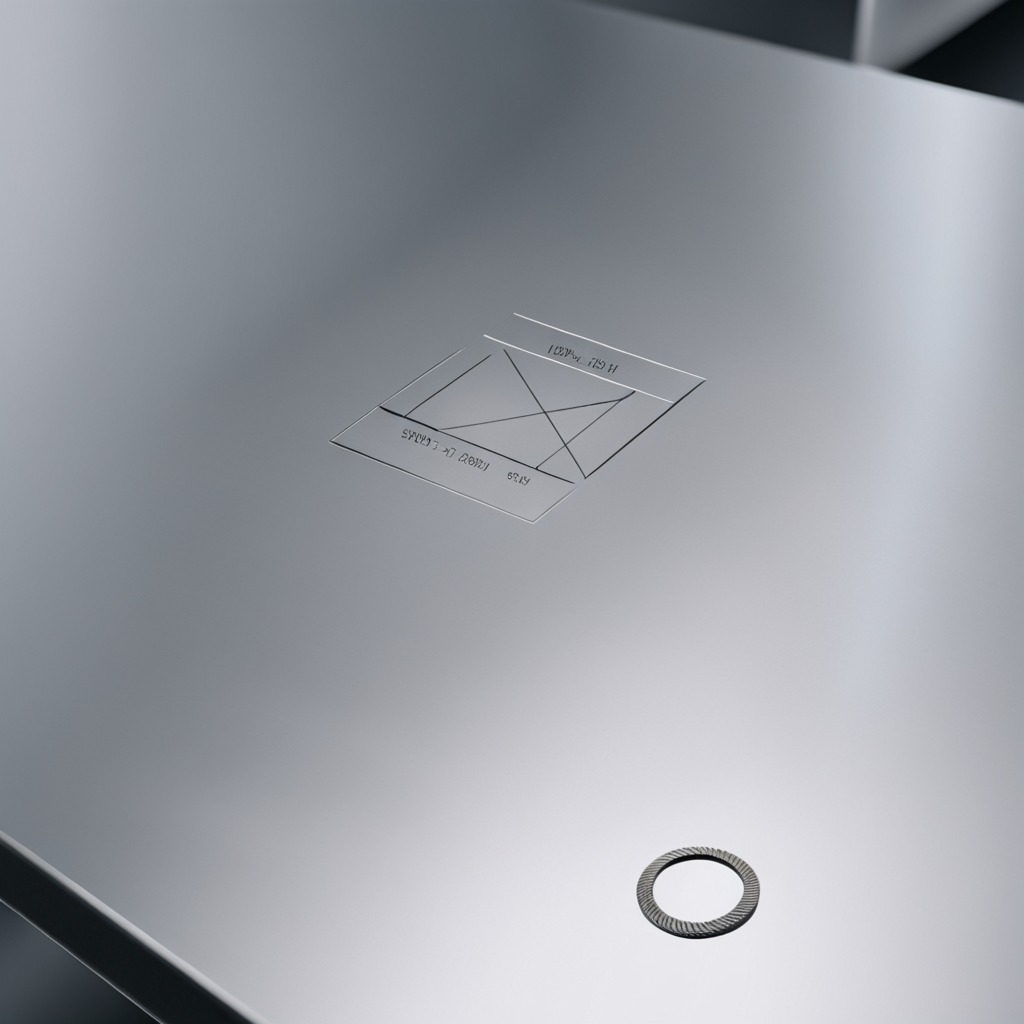
A flat metal washer is lying on the stainless steel table in a high-end prototyping lab.